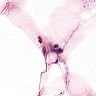
Metastatic tissue present: no